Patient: sex F, age 37
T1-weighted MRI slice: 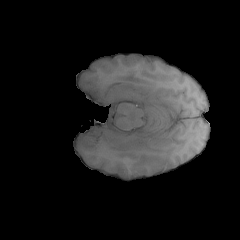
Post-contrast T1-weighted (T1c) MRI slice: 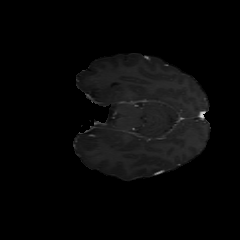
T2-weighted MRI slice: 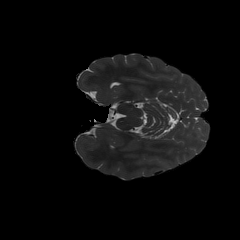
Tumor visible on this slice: no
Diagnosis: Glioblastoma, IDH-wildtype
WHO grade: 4